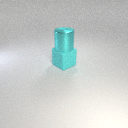
large cyan rubber cube below large cyan metal cylinder